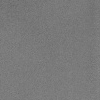
Atmospheric dust classification: dusty